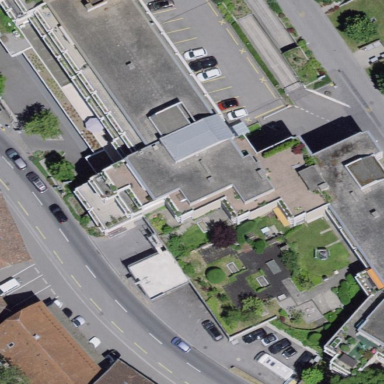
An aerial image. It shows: View of roof of building.